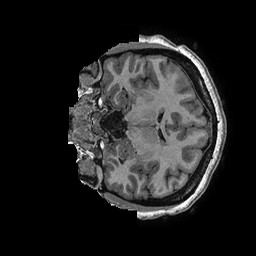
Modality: T1w
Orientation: coronal
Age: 35
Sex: female
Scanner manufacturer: ge
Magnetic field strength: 3 T
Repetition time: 0.006952 s
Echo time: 0.00292 s